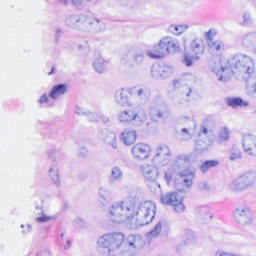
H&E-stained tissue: Breast